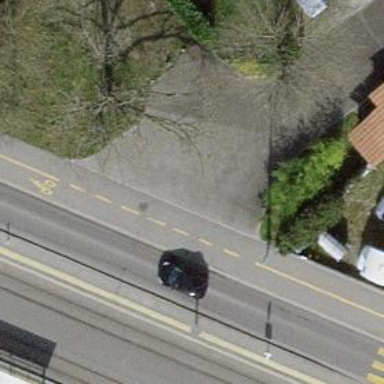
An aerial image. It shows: Asphalt cycleway with asphalt sidewalk.